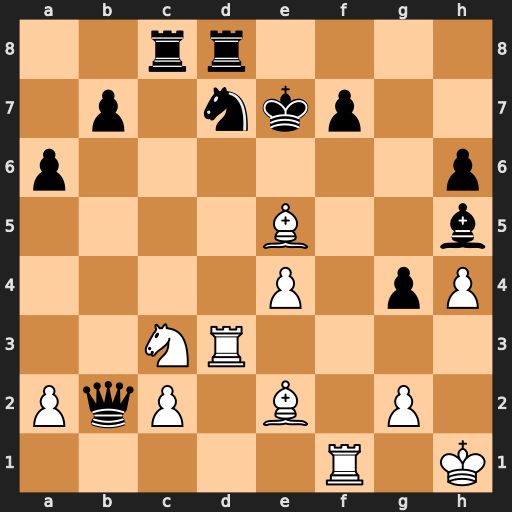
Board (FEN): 2rr4/1p1nkp2/p6p/4B2b/4P1pP/2NR4/PqP1B1P1/5R1K
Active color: w
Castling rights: -
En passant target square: -
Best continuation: Nd5+ Ke8 Bxb2